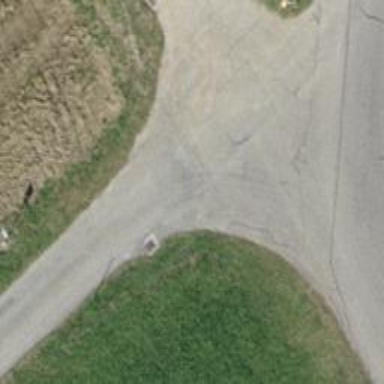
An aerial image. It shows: Gravel track with grade 2 quality.